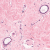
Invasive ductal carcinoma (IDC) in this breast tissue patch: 0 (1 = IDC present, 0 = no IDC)